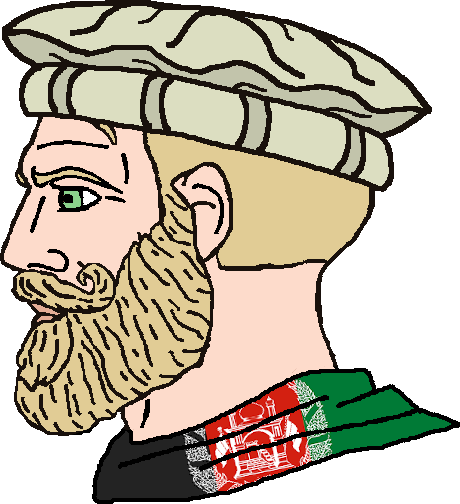
Label: 4_Yes_Chad